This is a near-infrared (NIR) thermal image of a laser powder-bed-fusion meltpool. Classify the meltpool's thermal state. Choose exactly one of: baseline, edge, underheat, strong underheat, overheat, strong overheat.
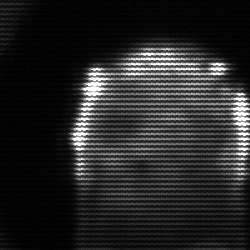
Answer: baseline